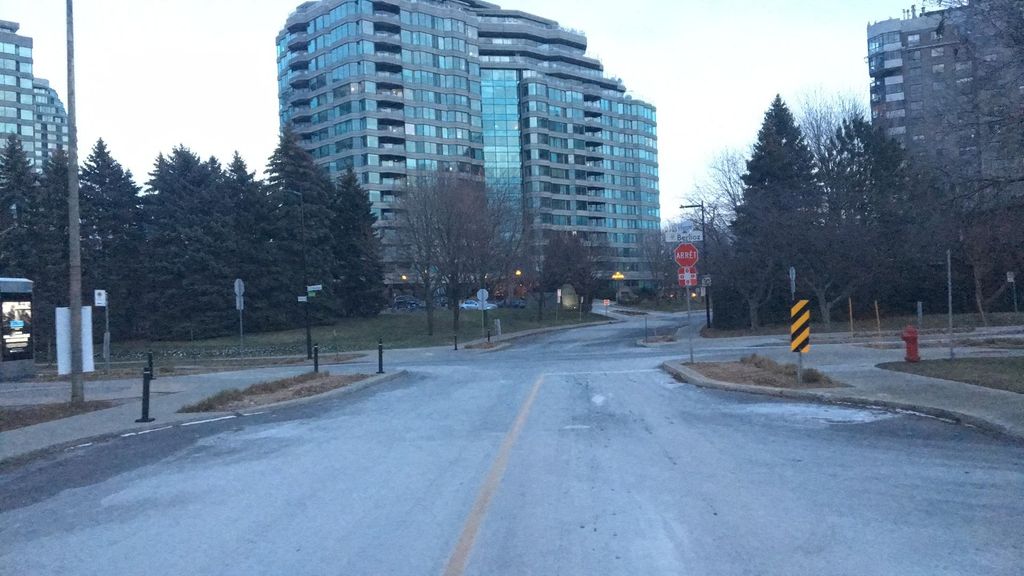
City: montreal